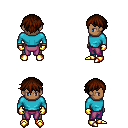
a pixel art fantasy rpg character, male body template, human, dark skin, teal long-sleeve shirt, magenta pants, brown short bangs hairstyle, gold gloves, gold boots, four views (front, back, left, right), 2x2 character sprite sheet, small pixel art, hard edges, no anti-aliasing